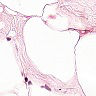
Metastatic tissue present: no